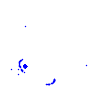
Particle: kaon